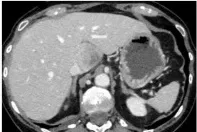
Follow-up CT scans showing tumor progression with hepatic and pancreatic metastases. (B) Follow-up CT scan seven months after the end of initial chemotherapy at the time when increasing doses of tolvaptan were necessary to control hyponatremia.
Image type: radiology (ct)